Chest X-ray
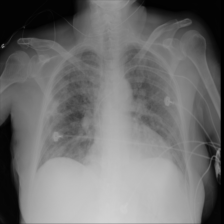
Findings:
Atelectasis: negative
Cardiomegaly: negative
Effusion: negative
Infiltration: negative
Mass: negative
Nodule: negative
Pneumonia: negative
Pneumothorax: negative
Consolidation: negative
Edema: negative
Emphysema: negative
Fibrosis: negative
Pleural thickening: negative
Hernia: negative